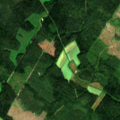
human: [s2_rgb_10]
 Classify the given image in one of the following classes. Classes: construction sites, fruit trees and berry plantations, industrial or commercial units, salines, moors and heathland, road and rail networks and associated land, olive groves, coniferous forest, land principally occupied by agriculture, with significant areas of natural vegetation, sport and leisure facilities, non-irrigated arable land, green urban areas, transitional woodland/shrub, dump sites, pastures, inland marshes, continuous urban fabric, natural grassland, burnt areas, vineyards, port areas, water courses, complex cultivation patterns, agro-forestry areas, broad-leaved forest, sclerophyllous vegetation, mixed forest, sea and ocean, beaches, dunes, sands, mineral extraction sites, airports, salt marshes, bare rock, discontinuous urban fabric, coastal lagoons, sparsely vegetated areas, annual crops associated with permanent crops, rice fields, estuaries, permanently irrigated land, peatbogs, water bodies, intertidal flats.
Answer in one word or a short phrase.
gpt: land principally occupied by agriculture, with significant areas of natural vegetation, coniferous forest, mixed forest, transitional woodland/shrub